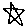
Label: star